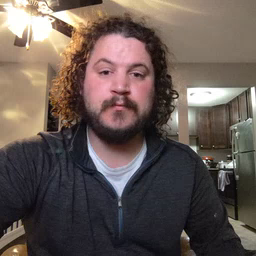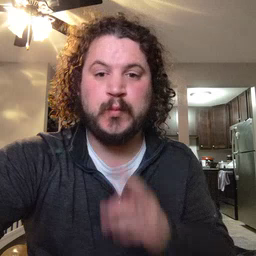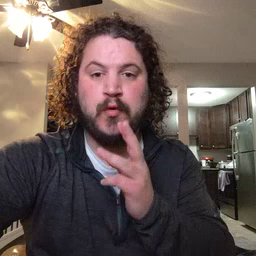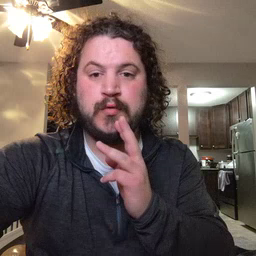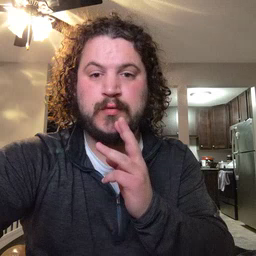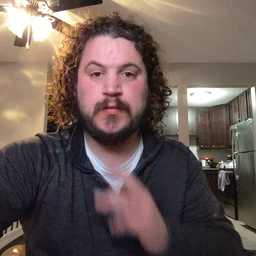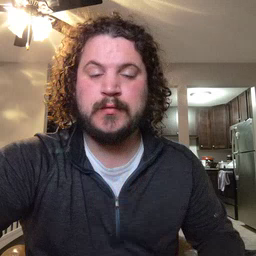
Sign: water